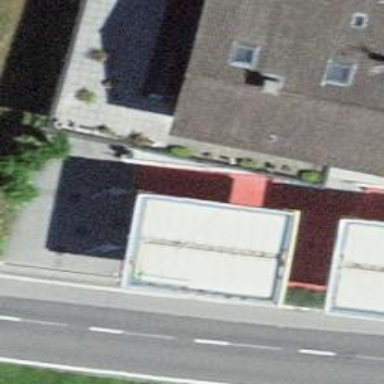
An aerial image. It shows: Café.